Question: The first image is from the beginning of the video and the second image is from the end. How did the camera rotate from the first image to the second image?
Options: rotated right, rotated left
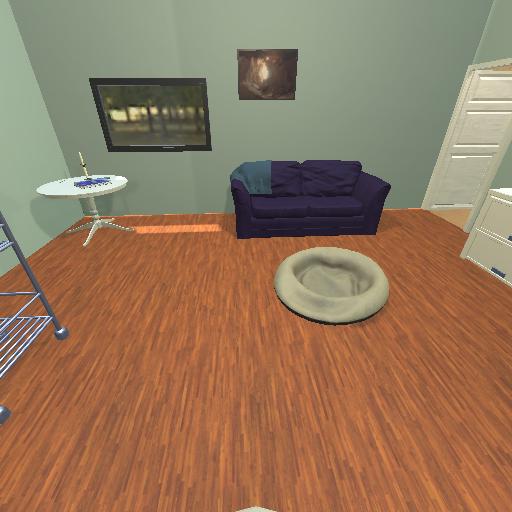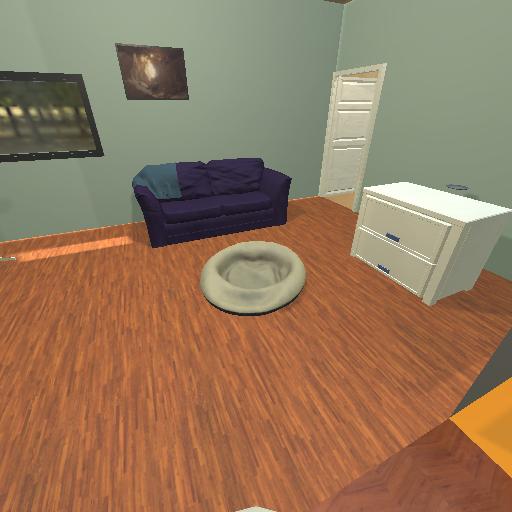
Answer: rotated right